Question: I have a table that logs record of a device's log in and log out. Log in would mean that the device is working at that time and log out would mean that the device is down.
DEVICE_LOG table

I want to create a query that would check how long the Device is working for a certain period (i.e from 09/15/2013 00:00:00 to 09/16/2013 00:00:00).
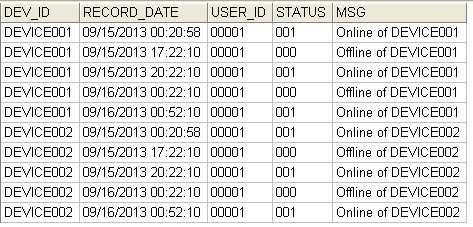
Answer: use LAG function, for example:
'''
select *, (record_date - LAG(record_date, 1, 0) OVER (PARTITION BY dev_id ORDER BY record_date)) *24*60 min
from device_log
'''
use your partition by what you need